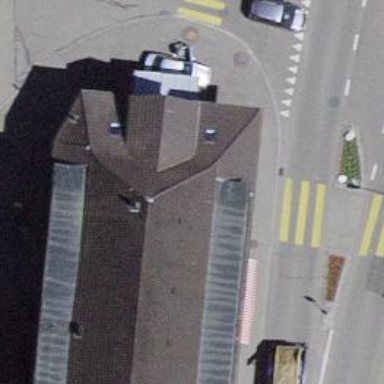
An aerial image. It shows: Convenience shop.